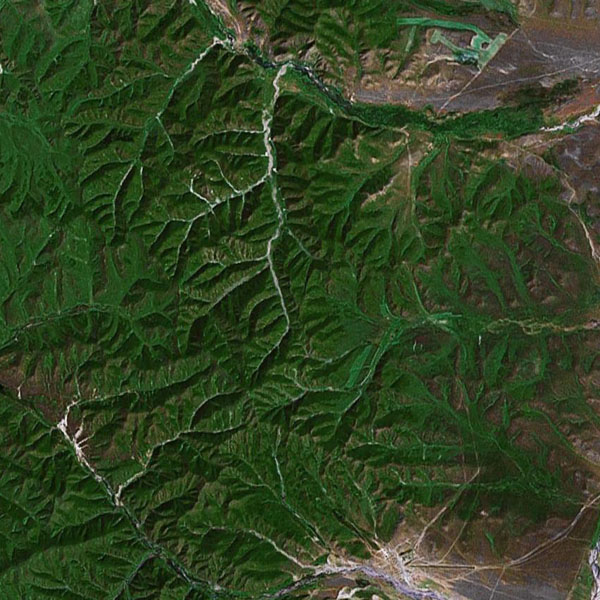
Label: Mountain